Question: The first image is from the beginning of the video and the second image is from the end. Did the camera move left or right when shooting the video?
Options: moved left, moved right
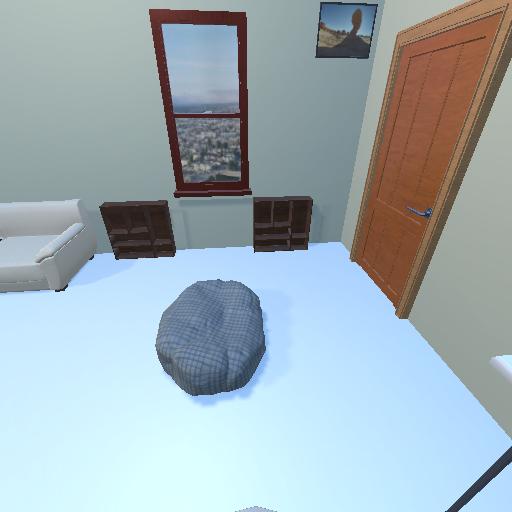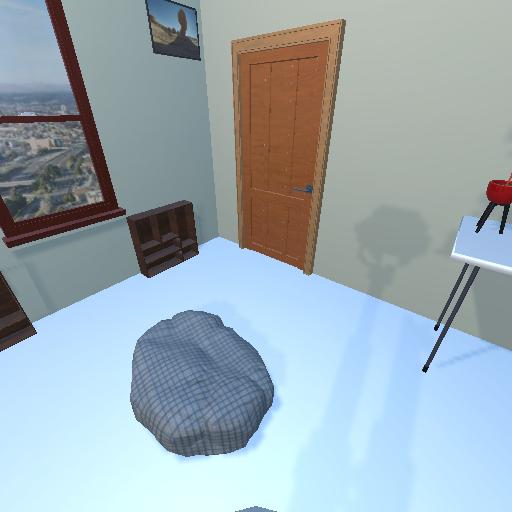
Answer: moved left